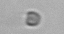
Label: nanoplankton_mix